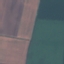
Land use / land cover class: AnnualCrop